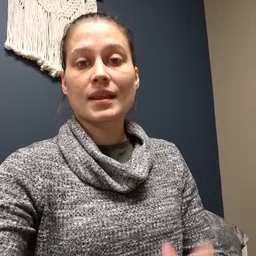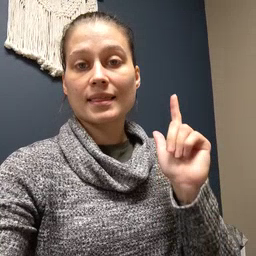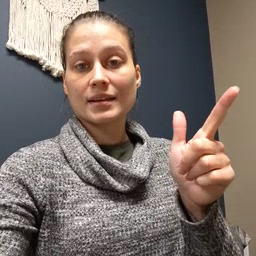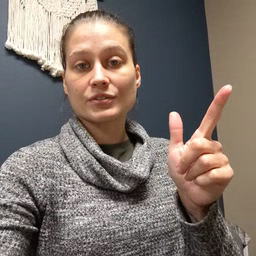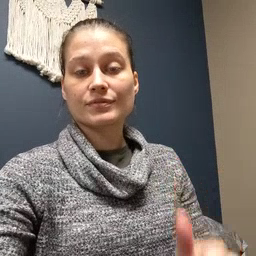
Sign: later